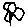
Label: flower